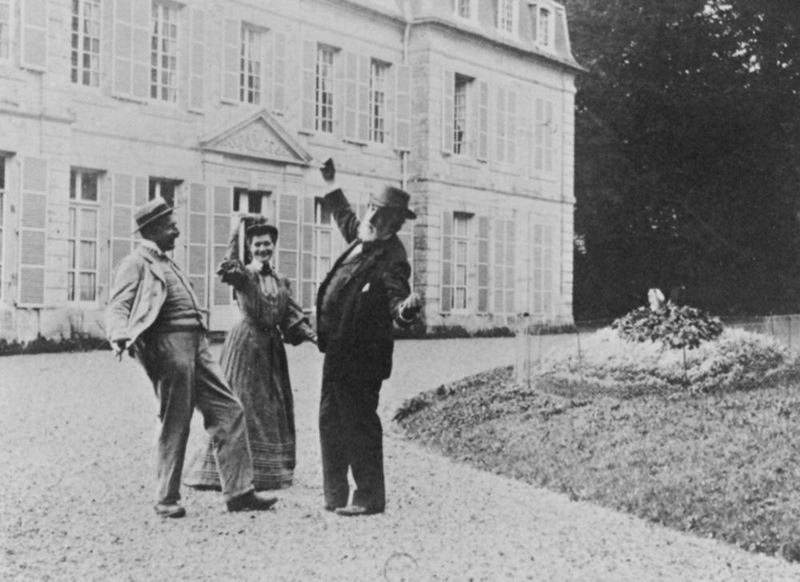
Titel: Degas, Monsieur und Madame Jacques Fourcy im Park des Schlosses Ménil-Hubert
Künstler: Antoine Degas
Standort: Paris
Institution: Archive der Nationalen Bibliothek
Schlagwörter: baum, dunkel, gruppe, mann, weiß, bäume, dreieck, menschen, bewegung, blume, blumen, degas, fenster, frau, frisur, hell, hintergrund, hut, hüte, kleid, licht, männer, schwarz, straße, tür, dach, dame, gebäude, gras, haus, park, parkanlage, rasen, schloss, weg, wiese, zaun, herren, rock, tanz, zylinder, anzug, anzüge, bart, feier, hose, jacke, architektur, arme, kleidung, mensch, steine, vollbart, ärmel, bildnis, gesten, herr, porträt, vorhang, mantel, drei, personen, person, pflanzen, tanzen, kontrast, wald, fensterläden, kreis, garten, bewegt, herrschaft, bein, füße, sommer, fassade, man, unterhaltung, zwei, schuhe, hosen, giebel, tag, hof, weis, kies, schnurbart, vorhänge, draussen, hutband, vergnügen, weste, freude, foto, fotografie, photographie, lachen, eingang, fensterladen, berlin, palast, regenrinne, schwarz weiss, ausgebreitet, gestik, stiefel, schuh, lustig, photo, villa, gesims, risalit, wohlhabend, anwesen, residenz, einstecktuch, beet, reichtum, herrenhaus, fröhlich, museum, westen, jubel, fotographie, fenstersprossen, spaß, fröhlichkeit, dachrinne, palais, tympanon, eckrisalit, vorplatz, sommerresidenz, jalousien, kiesweg, sommerhaus, heiterkeit, dreiergruppe, ausgelassenheit, jubeln, tanzend, vergnügt, einstein, freuen, tanzschritt, feiernd, fotö, jubelnd, kiespfad, unterhaltsam, 20er, lächenl, tsnz, vermögend, tanz\, begruss, kontrast 20er